Interaction volume radius: 5 \u00c5
Interaction volume height: 30 \u00c5
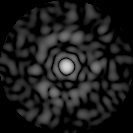
Disorder parameter: 0.8292